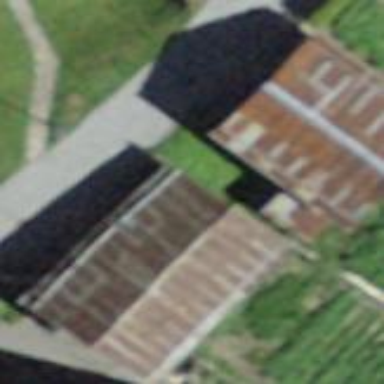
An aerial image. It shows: Hut.